Question: I am trying to run an example from <URL>
I downloaded the provided .zip file and modified it (I need to connect to PostgreSQLinstead of mySQL). Unfortunately I keep getting an error about not being able to load JDBC driver class. I looked at other topics on Stack Overflow but none of the solutions proposed worked for me. Below I list the solutions which I tried along with configuration
- - - - - -
I run out of ideas what to do. Please help me.
Error message
'''
sty 03, 2017 8:56:07 AM org.springframework.context.support.ClassPathXmlApplicationContext prepareRefresh
INFO: Refreshing org.springframework.context.support.ClassPathXmlApplicationContext@49c2faae: startup date [Tue Jan 03 08:56:07 CET 2017]; root of context hierarchy
sty 03, 2017 8:56:07 AM org.springframework.beans.factory.xml.XmlBeanDefinitionReader loadBeanDefinitions
INFO: Loading XML bean definitions from class path resource [applicationContext.xml]
sty 03, 2017 8:56:07 AM org.springframework.context.support.ClassPathXmlApplicationContext refresh
WARNING: Exception encountered during context initialization - cancelling refresh attempt: org.springframework.beans.factory.BeanCreationException: Error creating bean with name 'employeeDAO' defined in class path resource [applicationContext.xml]: Cannot resolve reference to bean 'dataSource' while setting bean property 'dataSource'; nested exception is org.springframework.beans.factory.BeanCreationException: Error creating bean with name 'dataSource' defined in class path resource [applicationContext.xml]: Error setting property values; nested exception is org.springframework.beans.PropertyBatchUpdateException; nested PropertyAccessExceptions (1) are:
PropertyAccessException 1: org.springframework.beans.MethodInvocationException: Property 'driverClassName' threw exception; nested exception is java.lang.IllegalStateException: Could not load JDBC driver class [com.postgresql.driver]
Exception in thread "main" org.springframework.beans.factory.BeanCreationException: Error creating bean with name 'employeeDAO' defined in class path resource [applicationContext.xml]: Cannot resolve reference to bean 'dataSource' while setting bean property 'dataSource'; nested exception is org.springframework.beans.factory.BeanCreationException: Error creating bean with name 'dataSource' defined in class path resource [applicationContext.xml]: Error setting property values; nested exception is org.springframework.beans.PropertyBatchUpdateException; nested PropertyAccessExceptions (1) are:
PropertyAccessException 1: org.springframework.beans.MethodInvocationException: Property 'driverClassName' threw exception; nested exception is java.lang.IllegalStateException: Could not load JDBC driver class [com.postgresql.driver]
at org.springframework.beans.factory.support.BeanDefinitionValueResolver.resolveReference(BeanDefinitionValueResolver.java:359)
at org.springframework.beans.factory.support.BeanDefinitionValueResolver.resolveValueIfNecessary(BeanDefinitionValueResolver.java:108)
at org.springframework.beans.factory.support.AbstractAutowireCapableBeanFactory.applyPropertyValues(AbstractAutowireCapableBeanFactory.java:1486)
at org.springframework.beans.factory.support.AbstractAutowireCapableBeanFactory.populateBean(AbstractAutowireCapableBeanFactory.java:1231)
at org.springframework.beans.factory.support.AbstractAutowireCapableBeanFactory.doCreateBean(AbstractAutowireCapableBeanFactory.java:551)
at org.springframework.beans.factory.support.AbstractAutowireCapableBeanFactory.createBean(AbstractAutowireCapableBeanFactory.java:482)
at org.springframework.beans.factory.support.AbstractBeanFactory$1.getObject(AbstractBeanFactory.java:306)
at org.springframework.beans.factory.support.DefaultSingletonBeanRegistry.getSingleton(DefaultSingletonBeanRegistry.java:230)
at org.springframework.beans.factory.support.AbstractBeanFactory.doGetBean(AbstractBeanFactory.java:302)
at org.springframework.beans.factory.support.AbstractBeanFactory.getBean(AbstractBeanFactory.java:197)
at org.springframework.beans.factory.support.DefaultListableBeanFactory.preInstantiateSingletons(DefaultListableBeanFactory.java:754)
at org.springframework.context.support.AbstractApplicationContext.finishBeanFactoryInitialization(AbstractApplicationContext.java:866)
at org.springframework.context.support.AbstractApplicationContext.refresh(AbstractApplicationContext.java:542)
at org.springframework.context.support.ClassPathXmlApplicationContext.<init>(ClassPathXmlApplicationContext.java:139)
at org.springframework.context.support.ClassPathXmlApplicationContext.<init>(ClassPathXmlApplicationContext.java:83)
at com.javacodegeeks.snippets.enterprise.App.main(App.java:16)
Caused by: org.springframework.beans.factory.BeanCreationException: Error creating bean with name 'dataSource' defined in class path resource [applicationContext.xml]: Error setting property values; nested exception is org.springframework.beans.PropertyBatchUpdateException; nested PropertyAccessExceptions (1) are:
PropertyAccessException 1: org.springframework.beans.MethodInvocationException: Property 'driverClassName' threw exception; nested exception is java.lang.IllegalStateException: Could not load JDBC driver class [com.postgresql.driver]
at org.springframework.beans.factory.support.AbstractAutowireCapableBeanFactory.applyPropertyValues(AbstractAutowireCapableBeanFactory.java:1523)
at org.springframework.beans.factory.support.AbstractAutowireCapableBeanFactory.populateBean(AbstractAutowireCapableBeanFactory.java:1231)
at org.springframework.beans.factory.support.AbstractAutowireCapableBeanFactory.doCreateBean(AbstractAutowireCapableBeanFactory.java:551)
at org.springframework.beans.factory.support.AbstractAutowireCapableBeanFactory.createBean(AbstractAutowireCapableBeanFactory.java:482)
at org.springframework.beans.factory.support.AbstractBeanFactory$1.getObject(AbstractBeanFactory.java:306)
at org.springframework.beans.factory.support.DefaultSingletonBeanRegistry.getSingleton(DefaultSingletonBeanRegistry.java:230)
at org.springframework.beans.factory.support.AbstractBeanFactory.doGetBean(AbstractBeanFactory.java:302)
at org.springframework.beans.factory.support.AbstractBeanFactory.getBean(AbstractBeanFactory.java:197)
at org.springframework.beans.factory.support.BeanDefinitionValueResolver.resolveReference(BeanDefinitionValueResolver.java:351)
... 15 more
Caused by: org.springframework.beans.PropertyBatchUpdateException; nested PropertyAccessExceptions (1) are:
PropertyAccessException 1: org.springframework.beans.MethodInvocationException: Property 'driverClassName' threw exception; nested exception is java.lang.IllegalStateException: Could not load JDBC driver class [com.postgresql.driver]
at org.springframework.beans.AbstractPropertyAccessor.setPropertyValues(AbstractPropertyAccessor.java:121)
at org.springframework.beans.AbstractPropertyAccessor.setPropertyValues(AbstractPropertyAccessor.java:75)
at org.springframework.beans.factory.support.AbstractAutowireCapableBeanFactory.applyPropertyValues(AbstractAutowireCapableBeanFactory.java:1519)
... 23 more
'''
pom.xml
'''
<project xmlns="http://maven.apache.org/POM/4.0.0" xmlns:xsi="http://www.w3.org/2001/XMLSchema-instance" xsi:schemaLocation="http://maven.apache.org/POM/4.0.0 http://maven.apache.org/xsd/maven-4.0.0.xsd">
<modelVersion>4.0.0</modelVersion>
<groupId>com.javacodegeeks.snippets.enterprise</groupId>
<artifactId>springexample</artifactId>
<version>0.0.1-SNAPSHOT</version>
<dependencies>
<dependency>
<groupId>org.springframework</groupId>
<artifactId>spring-core</artifactId>
<version>4.3.4.RELEASE</version>
</dependency>
<dependency>
<groupId>org.springframework</groupId>
<artifactId>spring-context</artifactId>
<version>4.3.4.RELEASE</version>
</dependency>
<dependency>
<groupId>org.postgresql</groupId>
<artifactId>postgresql</artifactId>
<version>9.4.1212</version>
</dependency>
<dependency>
<groupId>org.springframework</groupId>
<artifactId>spring-jdbc</artifactId>
<version>4.3.4.RELEASE</version>
</dependency>
</dependencies>
<properties>
<org.springframework.version>3.8.3.RELEASE</org.springframework.version>
</properties>
</project>
'''
applicationContext.xml
'''
<?xml version="1.0" encoding="UTF-8"?>
<beans xmlns="http://www.springframework.org/schema/beans"
xmlns:xsi="http://www.w3.org/2001/XMLSchema-instance"
xsi:schemaLocation="http://www.springframework.org/schema/beans http://www.springframework.org/schema/beans/spring-beans.xsd">
<!-- <beans xmlns="http://www.springframework.org/schema/beans"
xmlns:xsi="http://www.w3.org/2001/XMLSchema-instance" xmlns:p="http://www.springframework.org/schema/p"
xmlns:aop="http://www.springframework.org/schema/aop" xmlns:context="http://www.springframework.org/schema/context"
xmlns:jee="http://www.springframework.org/schema/jee" xmlns:tx="http://www.springframework.org/schema/tx"
xmlns:task="http://www.springframework.org/schema/task"
xsi:schemaLocation="http://www.springframework.org/schema/aop http://www.springframework.org/schema/aop/spring-aop-3.2.xsd http://www.springframework.org/schema/beans http://www.springframework.org/schema/beans/spring-beans-3.2.xsd http://www.springframework.org/schema/context http://www.springframework.org/schema/context/spring-context-3.2.xsd http://www.springframework.org/schema/jee http://www.springframework.org/schema/jee/spring-jee-3.2.xsd http://www.springframework.org/schema/tx http://www.springframework.org/schema/tx/spring-tx-3.2.xsd http://www.springframework.org/schema/task http://www.springframework.org/schema/task/spring-task-3.2.xsd">
-->
<bean id="employeeDAO" class="com.javacodegeeks.snippets.enterprise.dao.impl.EmployeeDAOImpl">
<property name="dataSource" ref="dataSource" />
</bean>
<bean id="jdbcEmployeeDAO" class="com.javacodegeeks.snippets.enterprise.dao.impl.JDBCEmployeeDAOImpl">
<property name="dataSource" ref="dataSource" />
</bean>
<bean id="dataSource"
class="org.springframework.jdbc.datasource.DriverManagerDataSource">
<property name="driverClassName" value="com.postgresql.driver" />
<property name="url" value="jdbc:postgresql://localhost:5432/test" />
<property name="username" value="postgres" />
<property name="password" value="pass" />
</bean>
</beans>
'''

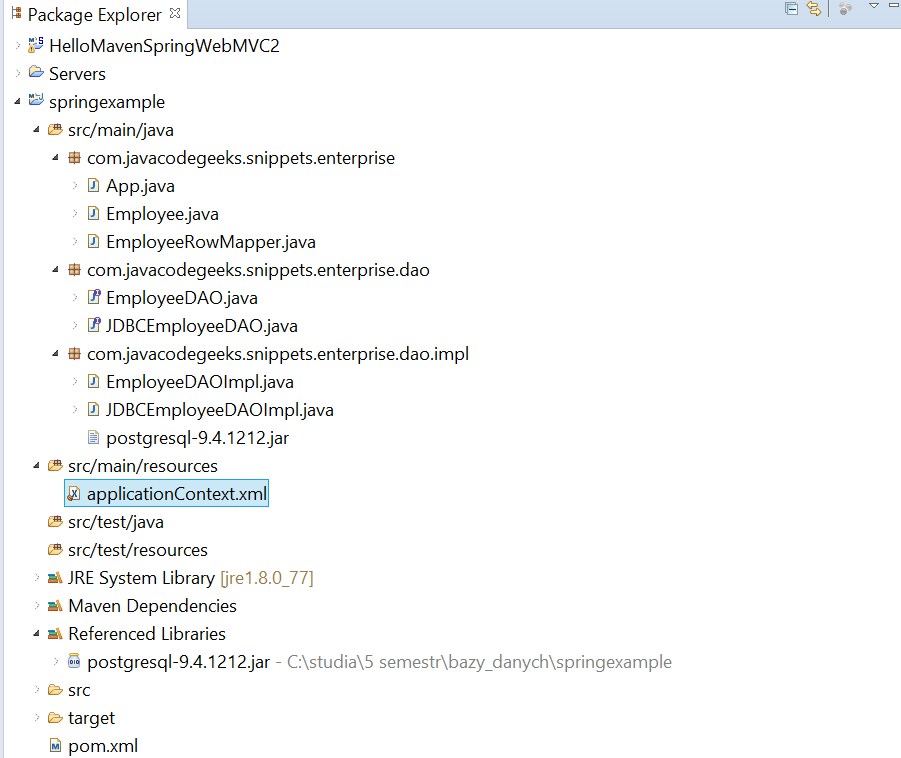
Answer: In the property definition = please write: org.postgresql.Driver instead of com.postgresql.driver.
In the maven dependency, you can see the class "Driver" is in the package of org.postgresql.